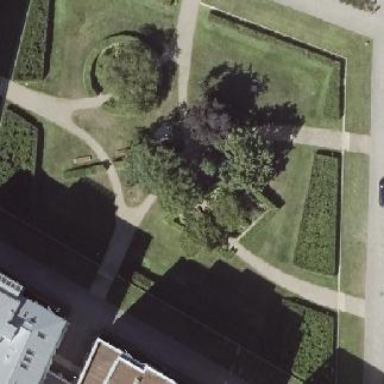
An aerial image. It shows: Park.